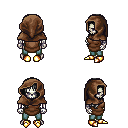
a pixel art fantasy rpg character, male body template, skeleton, brown tunic, teal pants, white right-swept hairstyle, cloth hood, gold boots, four views (front, back, left, right), 2x2 character sprite sheet, small pixel art, hard edges, no anti-aliasing